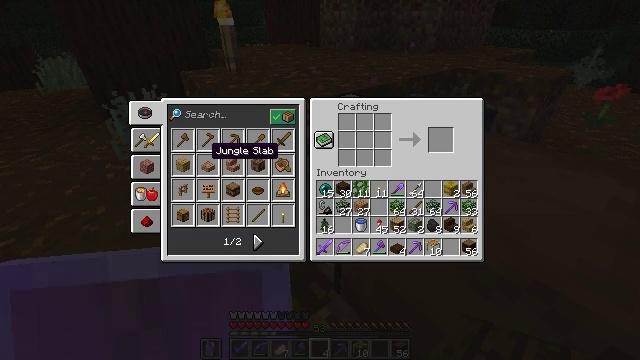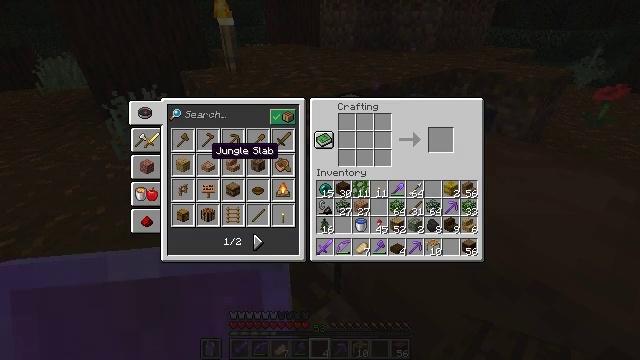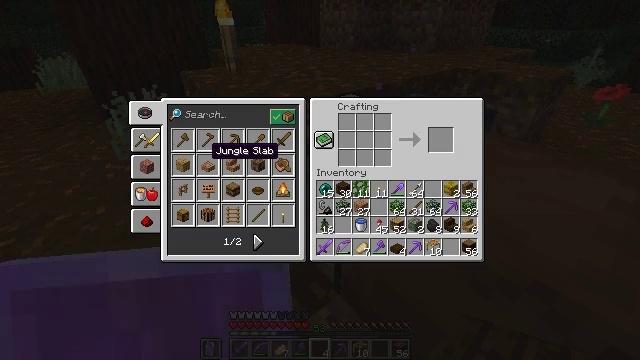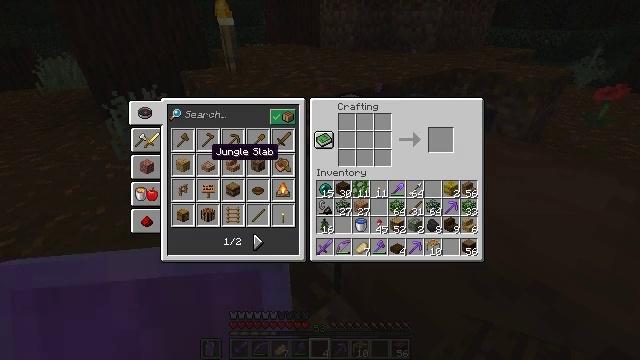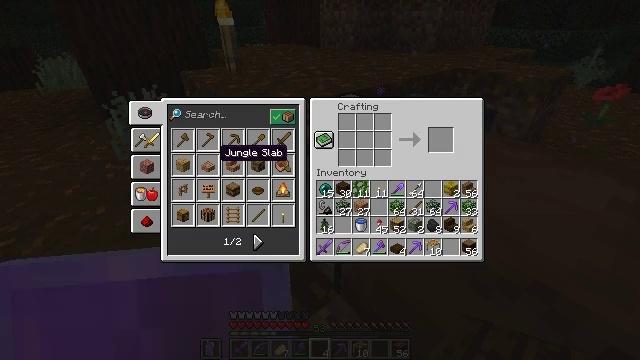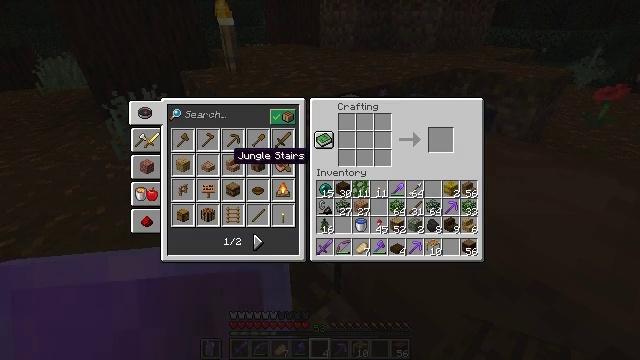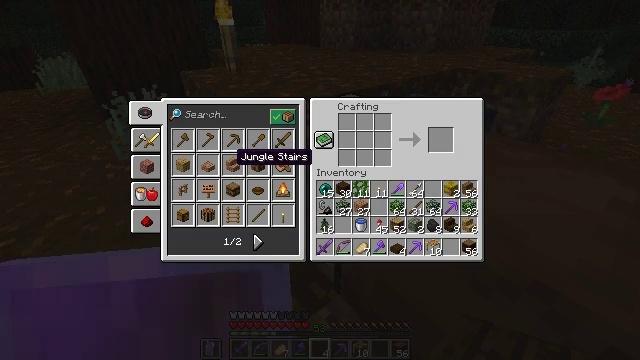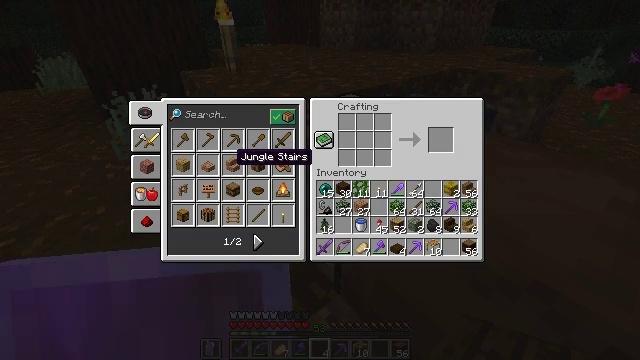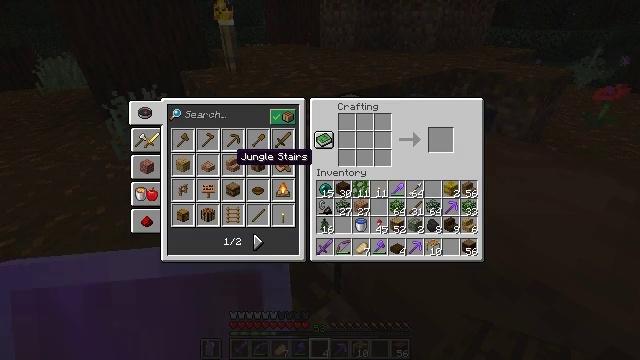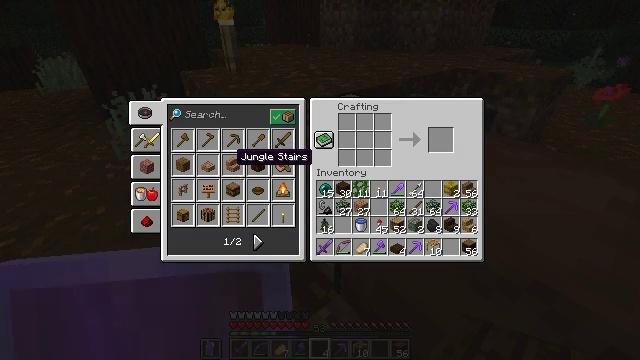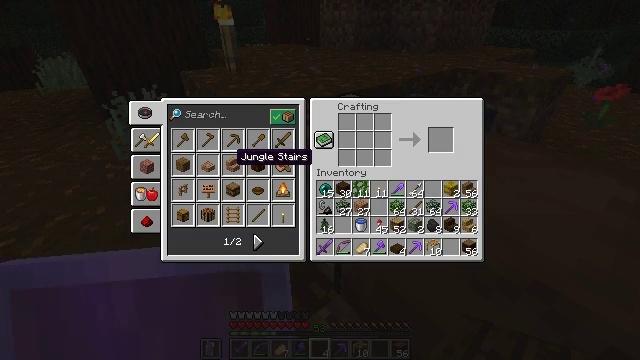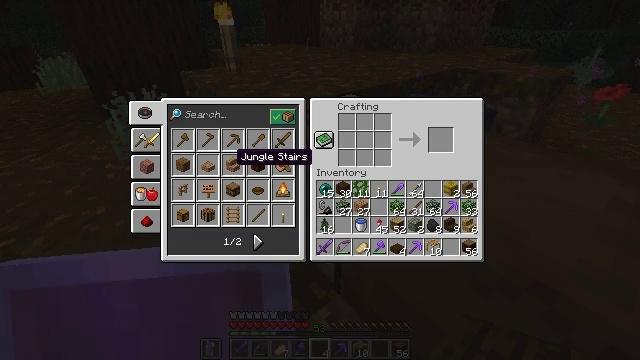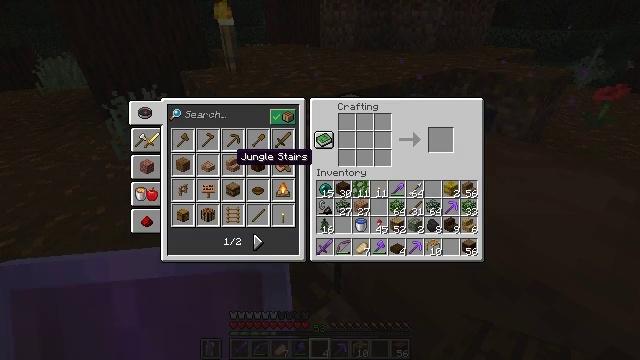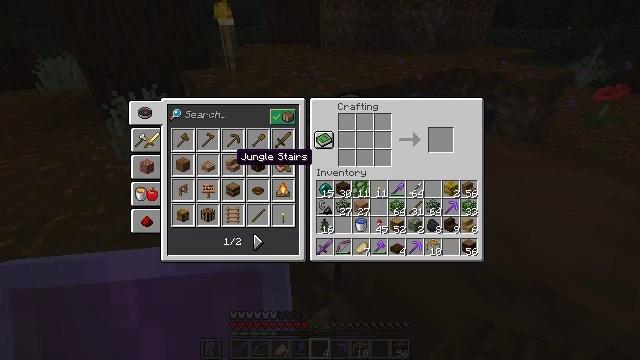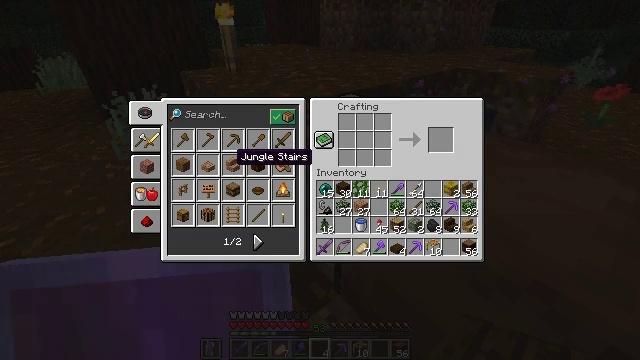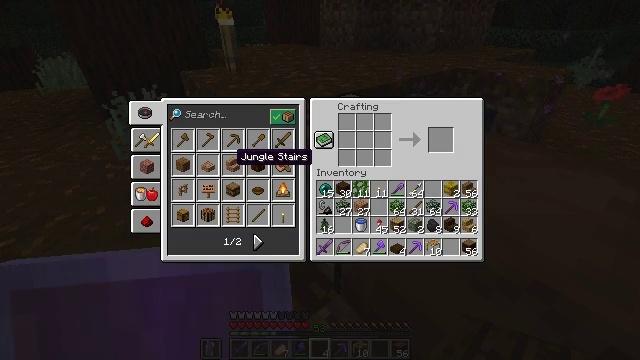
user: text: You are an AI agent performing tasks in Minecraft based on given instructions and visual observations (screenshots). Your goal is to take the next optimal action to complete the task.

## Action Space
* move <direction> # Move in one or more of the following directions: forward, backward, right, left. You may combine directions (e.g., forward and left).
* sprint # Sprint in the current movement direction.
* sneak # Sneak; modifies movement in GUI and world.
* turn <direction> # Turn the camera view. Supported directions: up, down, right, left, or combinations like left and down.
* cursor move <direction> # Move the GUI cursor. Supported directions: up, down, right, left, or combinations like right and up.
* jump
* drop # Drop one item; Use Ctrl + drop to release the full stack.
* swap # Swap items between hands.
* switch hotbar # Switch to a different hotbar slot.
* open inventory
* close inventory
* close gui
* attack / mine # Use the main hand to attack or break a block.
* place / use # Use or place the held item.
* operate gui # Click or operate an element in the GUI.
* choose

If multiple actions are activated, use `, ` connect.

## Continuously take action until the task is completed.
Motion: motion action
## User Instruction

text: Take jungle planks to craft jungle stairs.
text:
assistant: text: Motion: no_op
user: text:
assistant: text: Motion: no_op
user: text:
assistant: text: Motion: no_op
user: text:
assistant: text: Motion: turn right
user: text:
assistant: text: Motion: turn right
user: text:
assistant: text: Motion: no_op
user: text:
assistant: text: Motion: no_op
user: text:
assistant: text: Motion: no_op
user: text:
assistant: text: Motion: no_op
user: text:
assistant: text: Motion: no_op
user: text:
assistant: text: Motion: no_op
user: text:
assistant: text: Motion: no_op
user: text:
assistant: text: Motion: no_op
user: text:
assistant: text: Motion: no_op
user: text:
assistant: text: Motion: no_op
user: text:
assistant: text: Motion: no_op
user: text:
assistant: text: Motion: no_op
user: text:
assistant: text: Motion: no_op
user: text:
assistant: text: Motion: no_op
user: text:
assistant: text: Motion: no_op
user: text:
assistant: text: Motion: no_op
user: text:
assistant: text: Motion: no_op
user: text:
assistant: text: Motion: no_op
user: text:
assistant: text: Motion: no_op
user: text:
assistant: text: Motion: no_op
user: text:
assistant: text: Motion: no_op
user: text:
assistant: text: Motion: no_op
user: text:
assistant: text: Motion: no_op
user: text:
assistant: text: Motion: no_op
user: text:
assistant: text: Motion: no_op